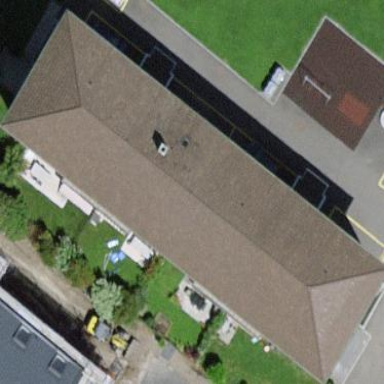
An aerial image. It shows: Building with hipped roof tiled in hipped orientation.